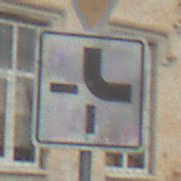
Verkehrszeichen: VerlaufVorfahrtsstrasse4
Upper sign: VorfahrtGewaehren
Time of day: MorningAfternoon
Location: Outdoor (Nature)
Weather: PartlyCloudy
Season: Autumn
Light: Natural